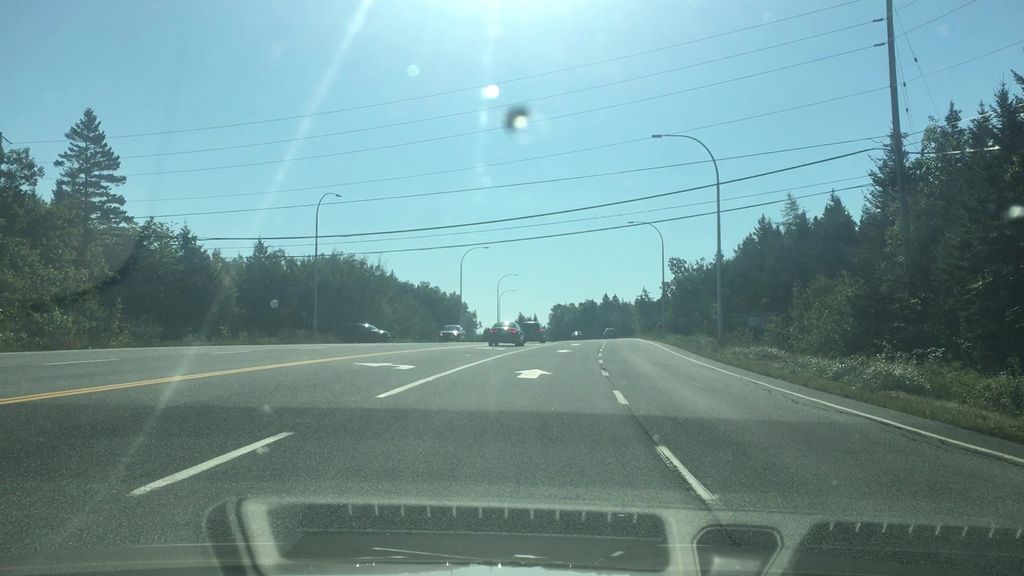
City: halifax